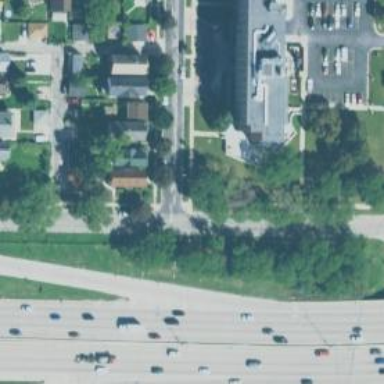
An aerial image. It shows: Sidewalk.